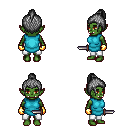
a pixel art fantasy rpg character, female body template, orc, green skin, teal tunic, white pants, gray short topknot hairstyle, gold gloves, dagger, four views (front, back, left, right), 2x2 character sprite sheet, small pixel art, hard edges, no anti-aliasing